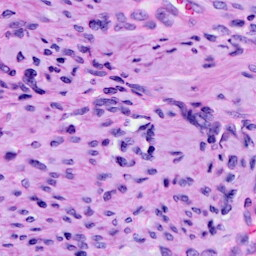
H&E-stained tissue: Cervix